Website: home-depot
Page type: billing-address
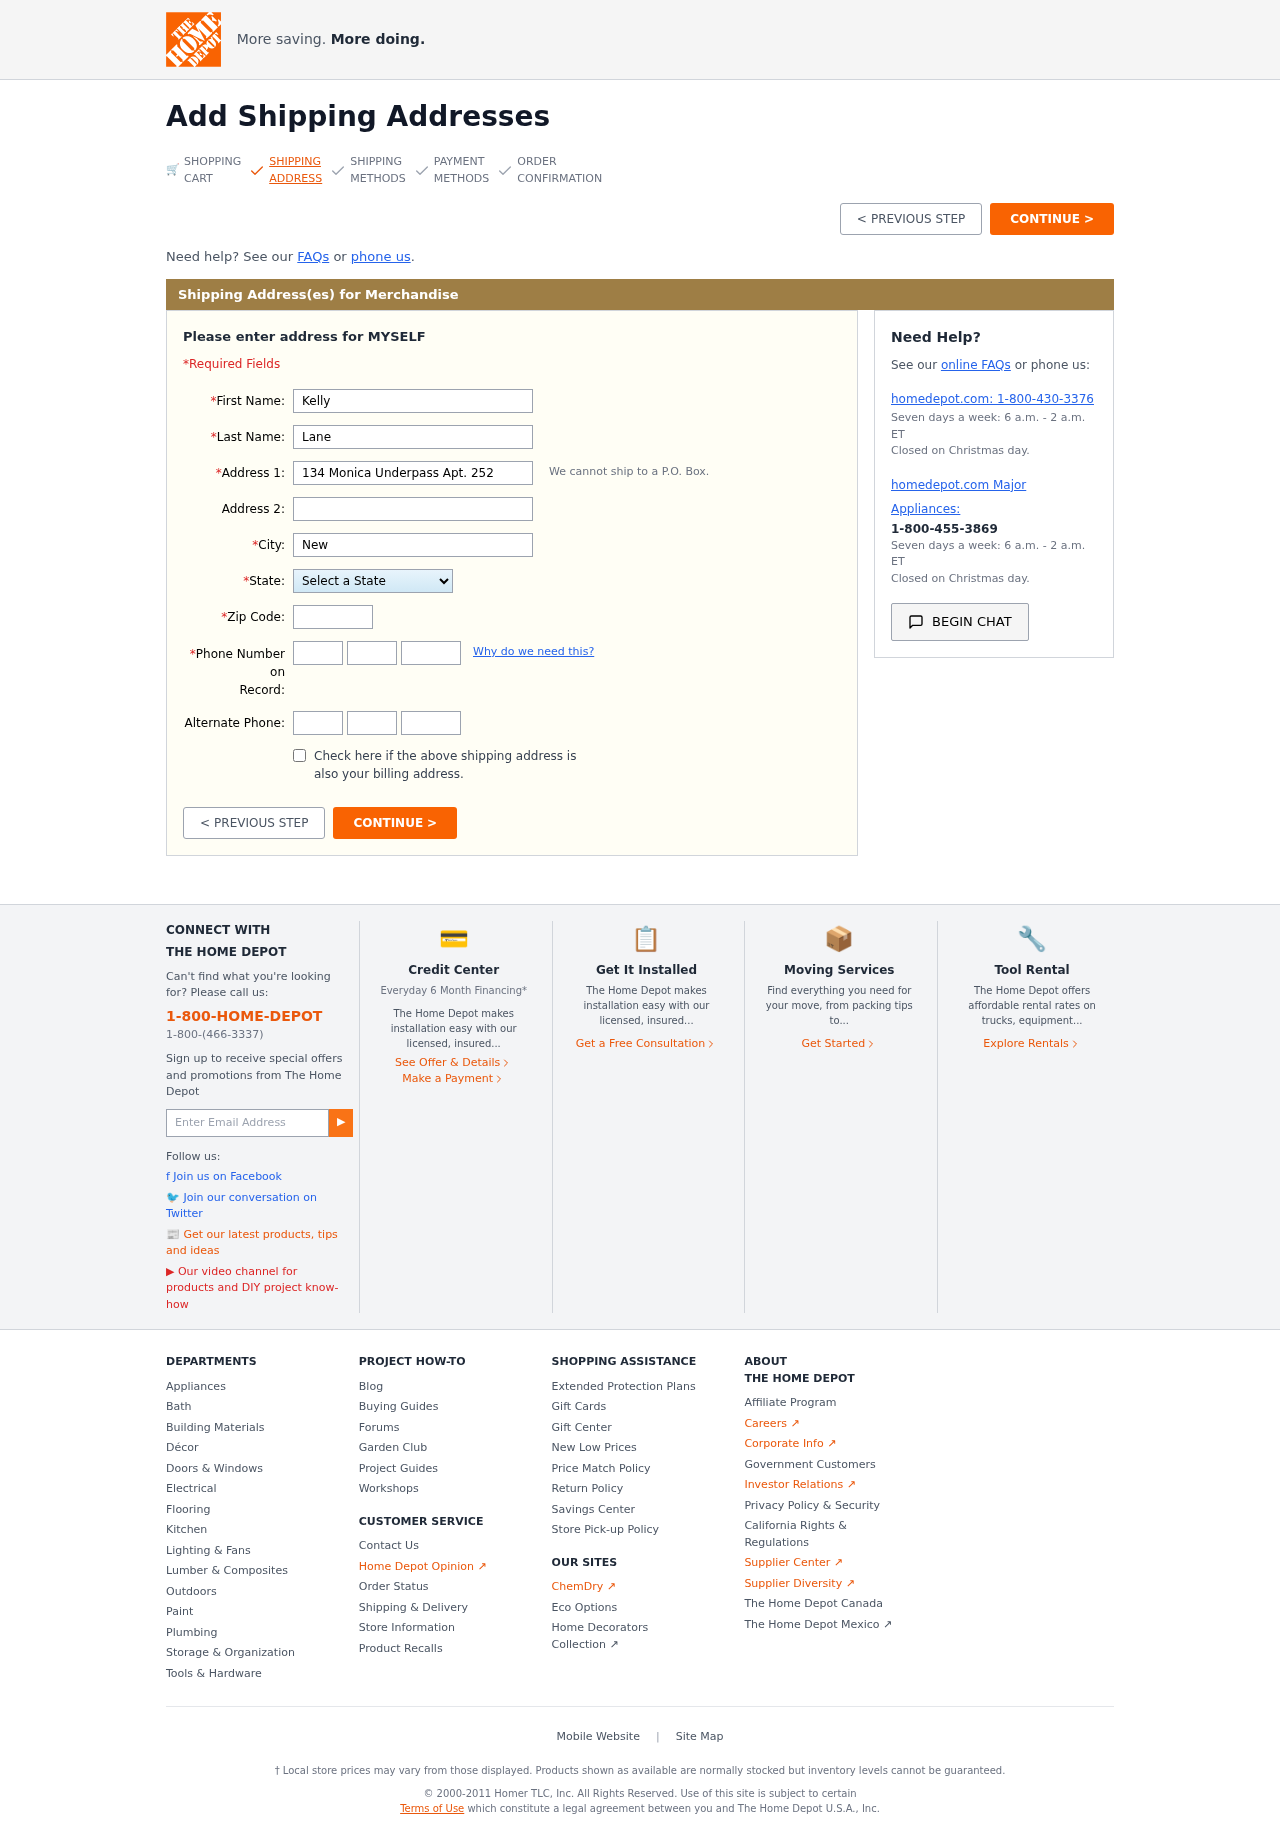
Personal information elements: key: PII_STATE
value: Alabama
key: PII_FIRSTNAME
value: Kelly
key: PII_LASTNAME
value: Lane
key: PII_STREET
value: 134 Monica Underpass Apt. 252
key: PII_CITY
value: New Randy
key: PII_POSTCODE
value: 45845
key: PII_PHONE_AREA
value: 501
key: PII_PHONE_PREFIX
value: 601
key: PII_PHONE_LINE
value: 2013
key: PII_PHONE_ALT_AREA
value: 392
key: PII_PHONE_ALT_PREFIX
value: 927
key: PII_PHONE_ALT_LINE
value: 7586